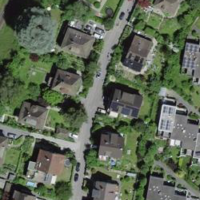
EUNIS habitat code: 54
Species observed at this site:
Lasiocampa quercus